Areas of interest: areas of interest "Basketball Arena"
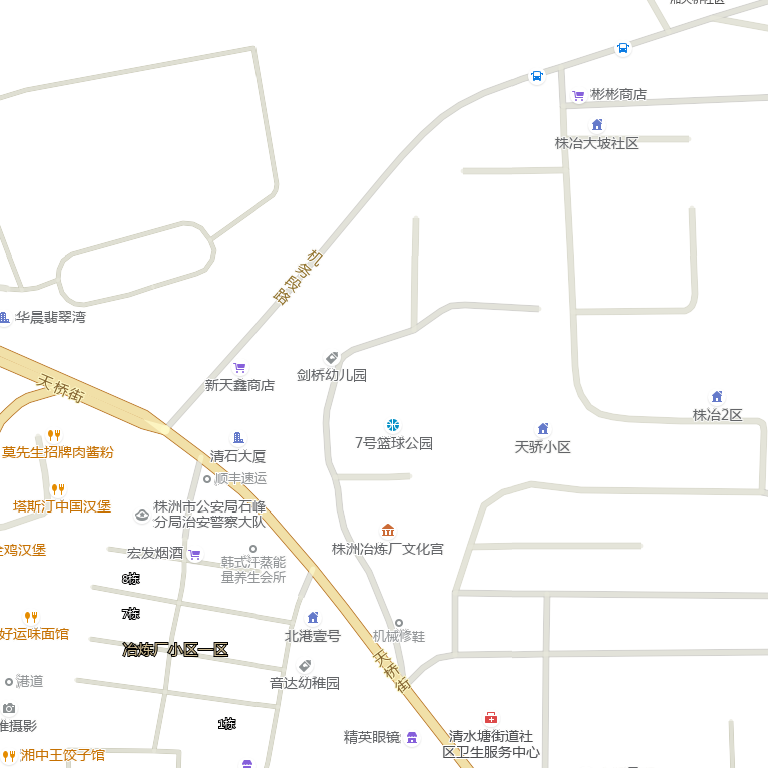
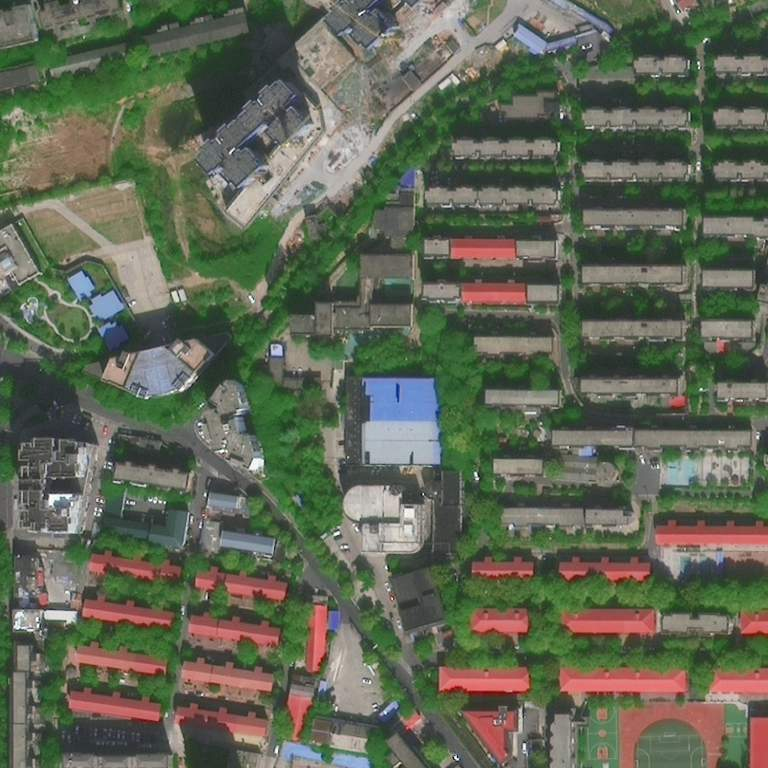